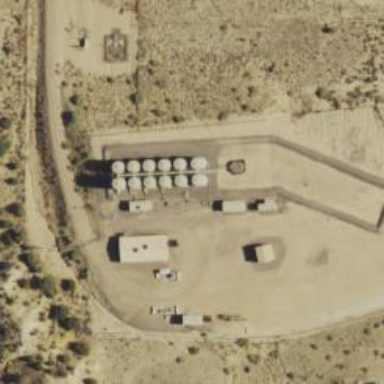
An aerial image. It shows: Storage tank with man-made structure.